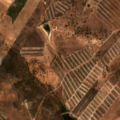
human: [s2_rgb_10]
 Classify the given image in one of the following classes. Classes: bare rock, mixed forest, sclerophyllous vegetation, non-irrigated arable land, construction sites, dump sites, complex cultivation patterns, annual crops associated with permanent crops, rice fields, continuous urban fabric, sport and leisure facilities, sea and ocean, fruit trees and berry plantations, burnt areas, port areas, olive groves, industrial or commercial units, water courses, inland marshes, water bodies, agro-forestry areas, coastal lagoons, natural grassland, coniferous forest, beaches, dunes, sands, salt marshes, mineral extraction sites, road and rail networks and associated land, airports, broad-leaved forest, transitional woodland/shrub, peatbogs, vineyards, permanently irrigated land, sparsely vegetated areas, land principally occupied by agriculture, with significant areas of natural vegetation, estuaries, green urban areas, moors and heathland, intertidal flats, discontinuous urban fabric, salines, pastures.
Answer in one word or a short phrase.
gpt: pastures, agro-forestry areas, transitional woodland/shrub